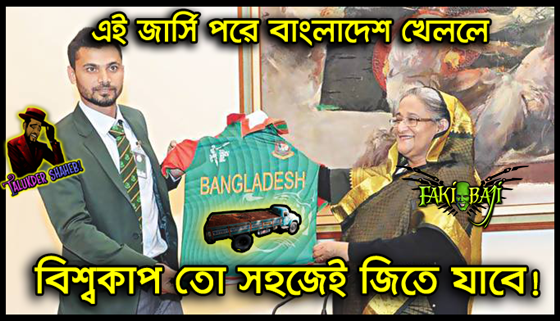
Caption: এই জার্সি পড়ে বাংলাদেশ খেললে বিশ্বকাপ তো সহজেই জিতে যাবে!
Label: non-hate